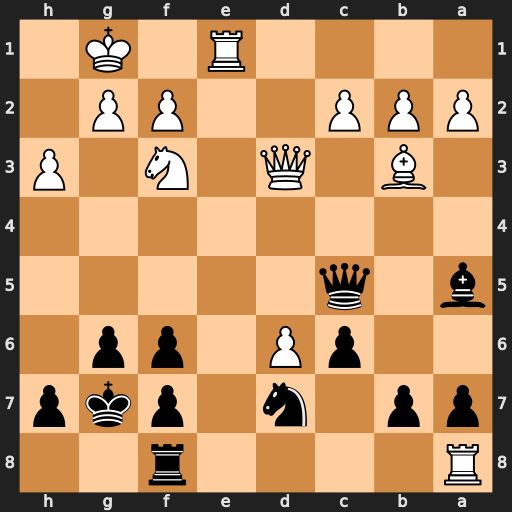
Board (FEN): R4r2/pp1n1pkp/2pP1pp1/b1q5/8/1B1Q1N1P/PPP2PP1/4R1K1
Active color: b
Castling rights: -
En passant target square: -
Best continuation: Bxe1 Rxf8 Bxf2+